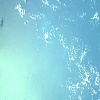
Label: water